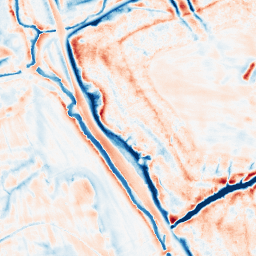
Category: edge_preserving
Decomposition family: bilateral
Decomposition parameters: d: 21
sigma_color: 150
sigma_space: 150
Upsampling method: quadratic
Upsampling parameters: scale: 8
Upsampling scale: 8